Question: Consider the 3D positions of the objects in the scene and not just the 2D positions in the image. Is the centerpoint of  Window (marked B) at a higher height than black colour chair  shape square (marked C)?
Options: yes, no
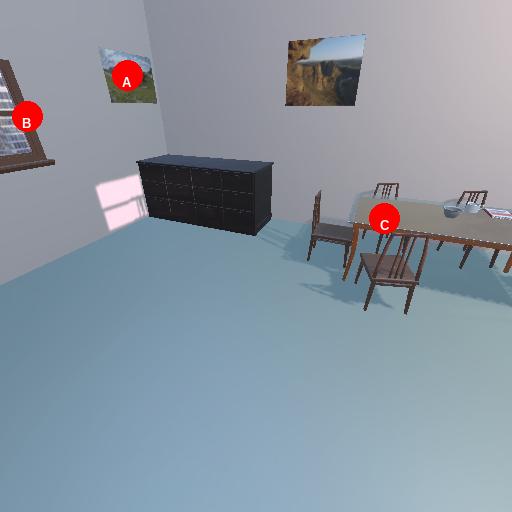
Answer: yes